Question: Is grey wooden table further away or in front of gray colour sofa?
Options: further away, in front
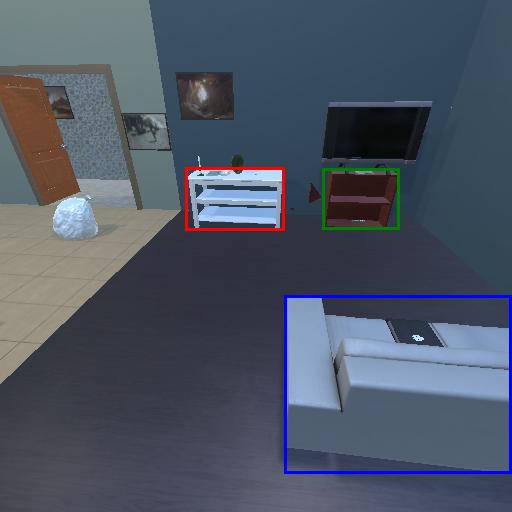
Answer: further away